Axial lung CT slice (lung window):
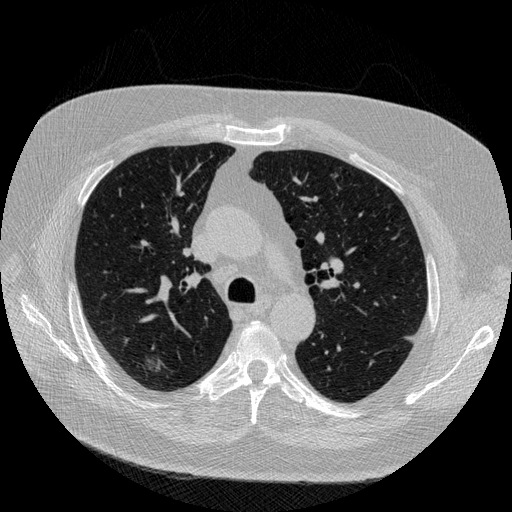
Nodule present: yes
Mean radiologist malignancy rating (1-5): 3